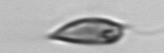
Label: Prorocentrum_triestinum